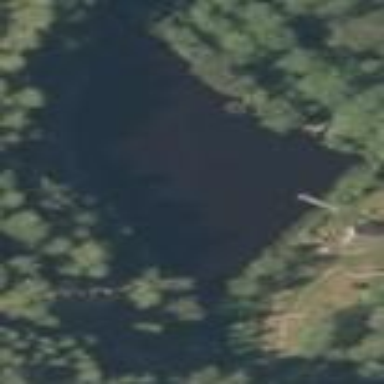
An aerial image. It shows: Pond surrounded by natural water.